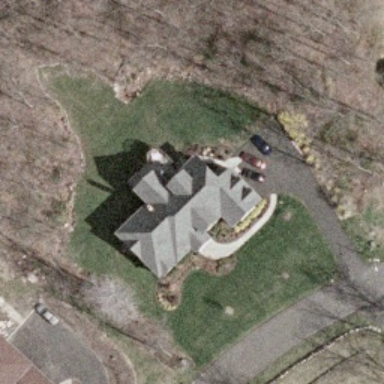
A villa with grey roofs is surrounded by lawn in the sparse residential area .